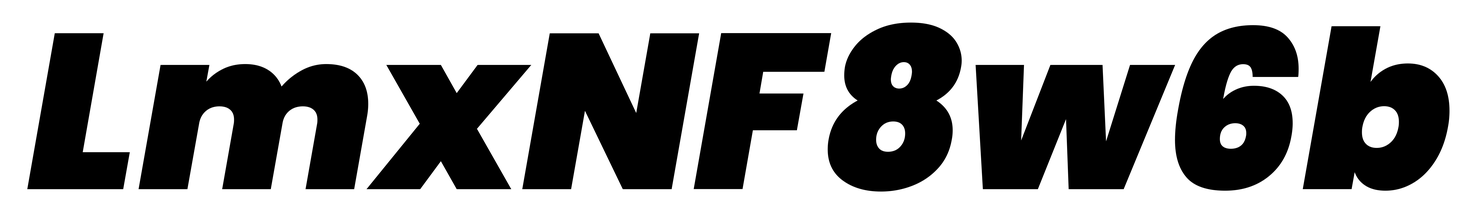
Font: Poppins-BlackItalic